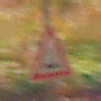
Verkehrszeichen: UnebeneFahrbahn
Umgebung: Outdoor, Nature
Tageszeit: Night
Wetter: Clear
Licht: Natural
Jahreszeit: NotSpecified
Kontrast: LowContrast